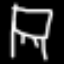
Label: chair